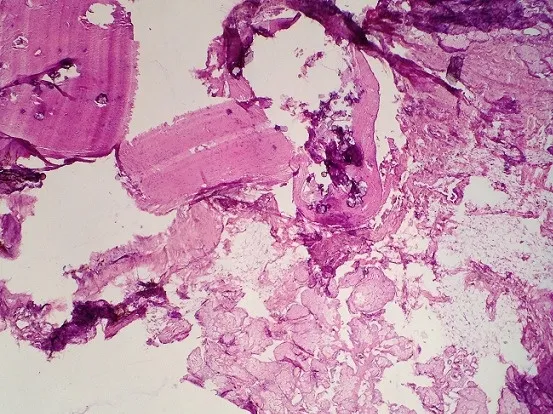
Histopathology of mature teratoma with Skin covering with pilosebaceous glands, adipose tissue and brain tissue (HEX50).
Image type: pathology (h&e)